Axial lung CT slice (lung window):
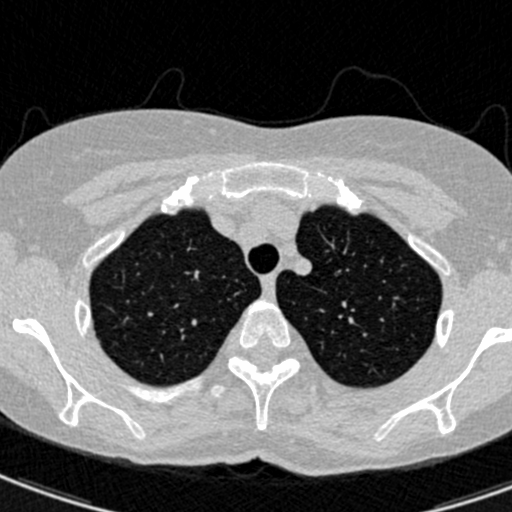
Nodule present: no